Question: Count the number of objects in the diagram.
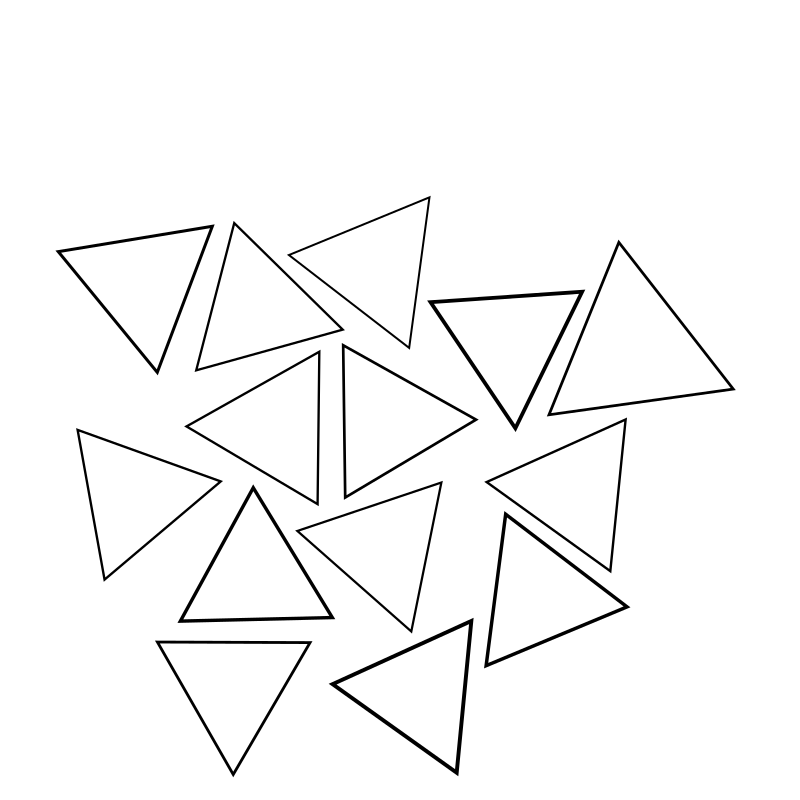
Answer: 14